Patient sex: M
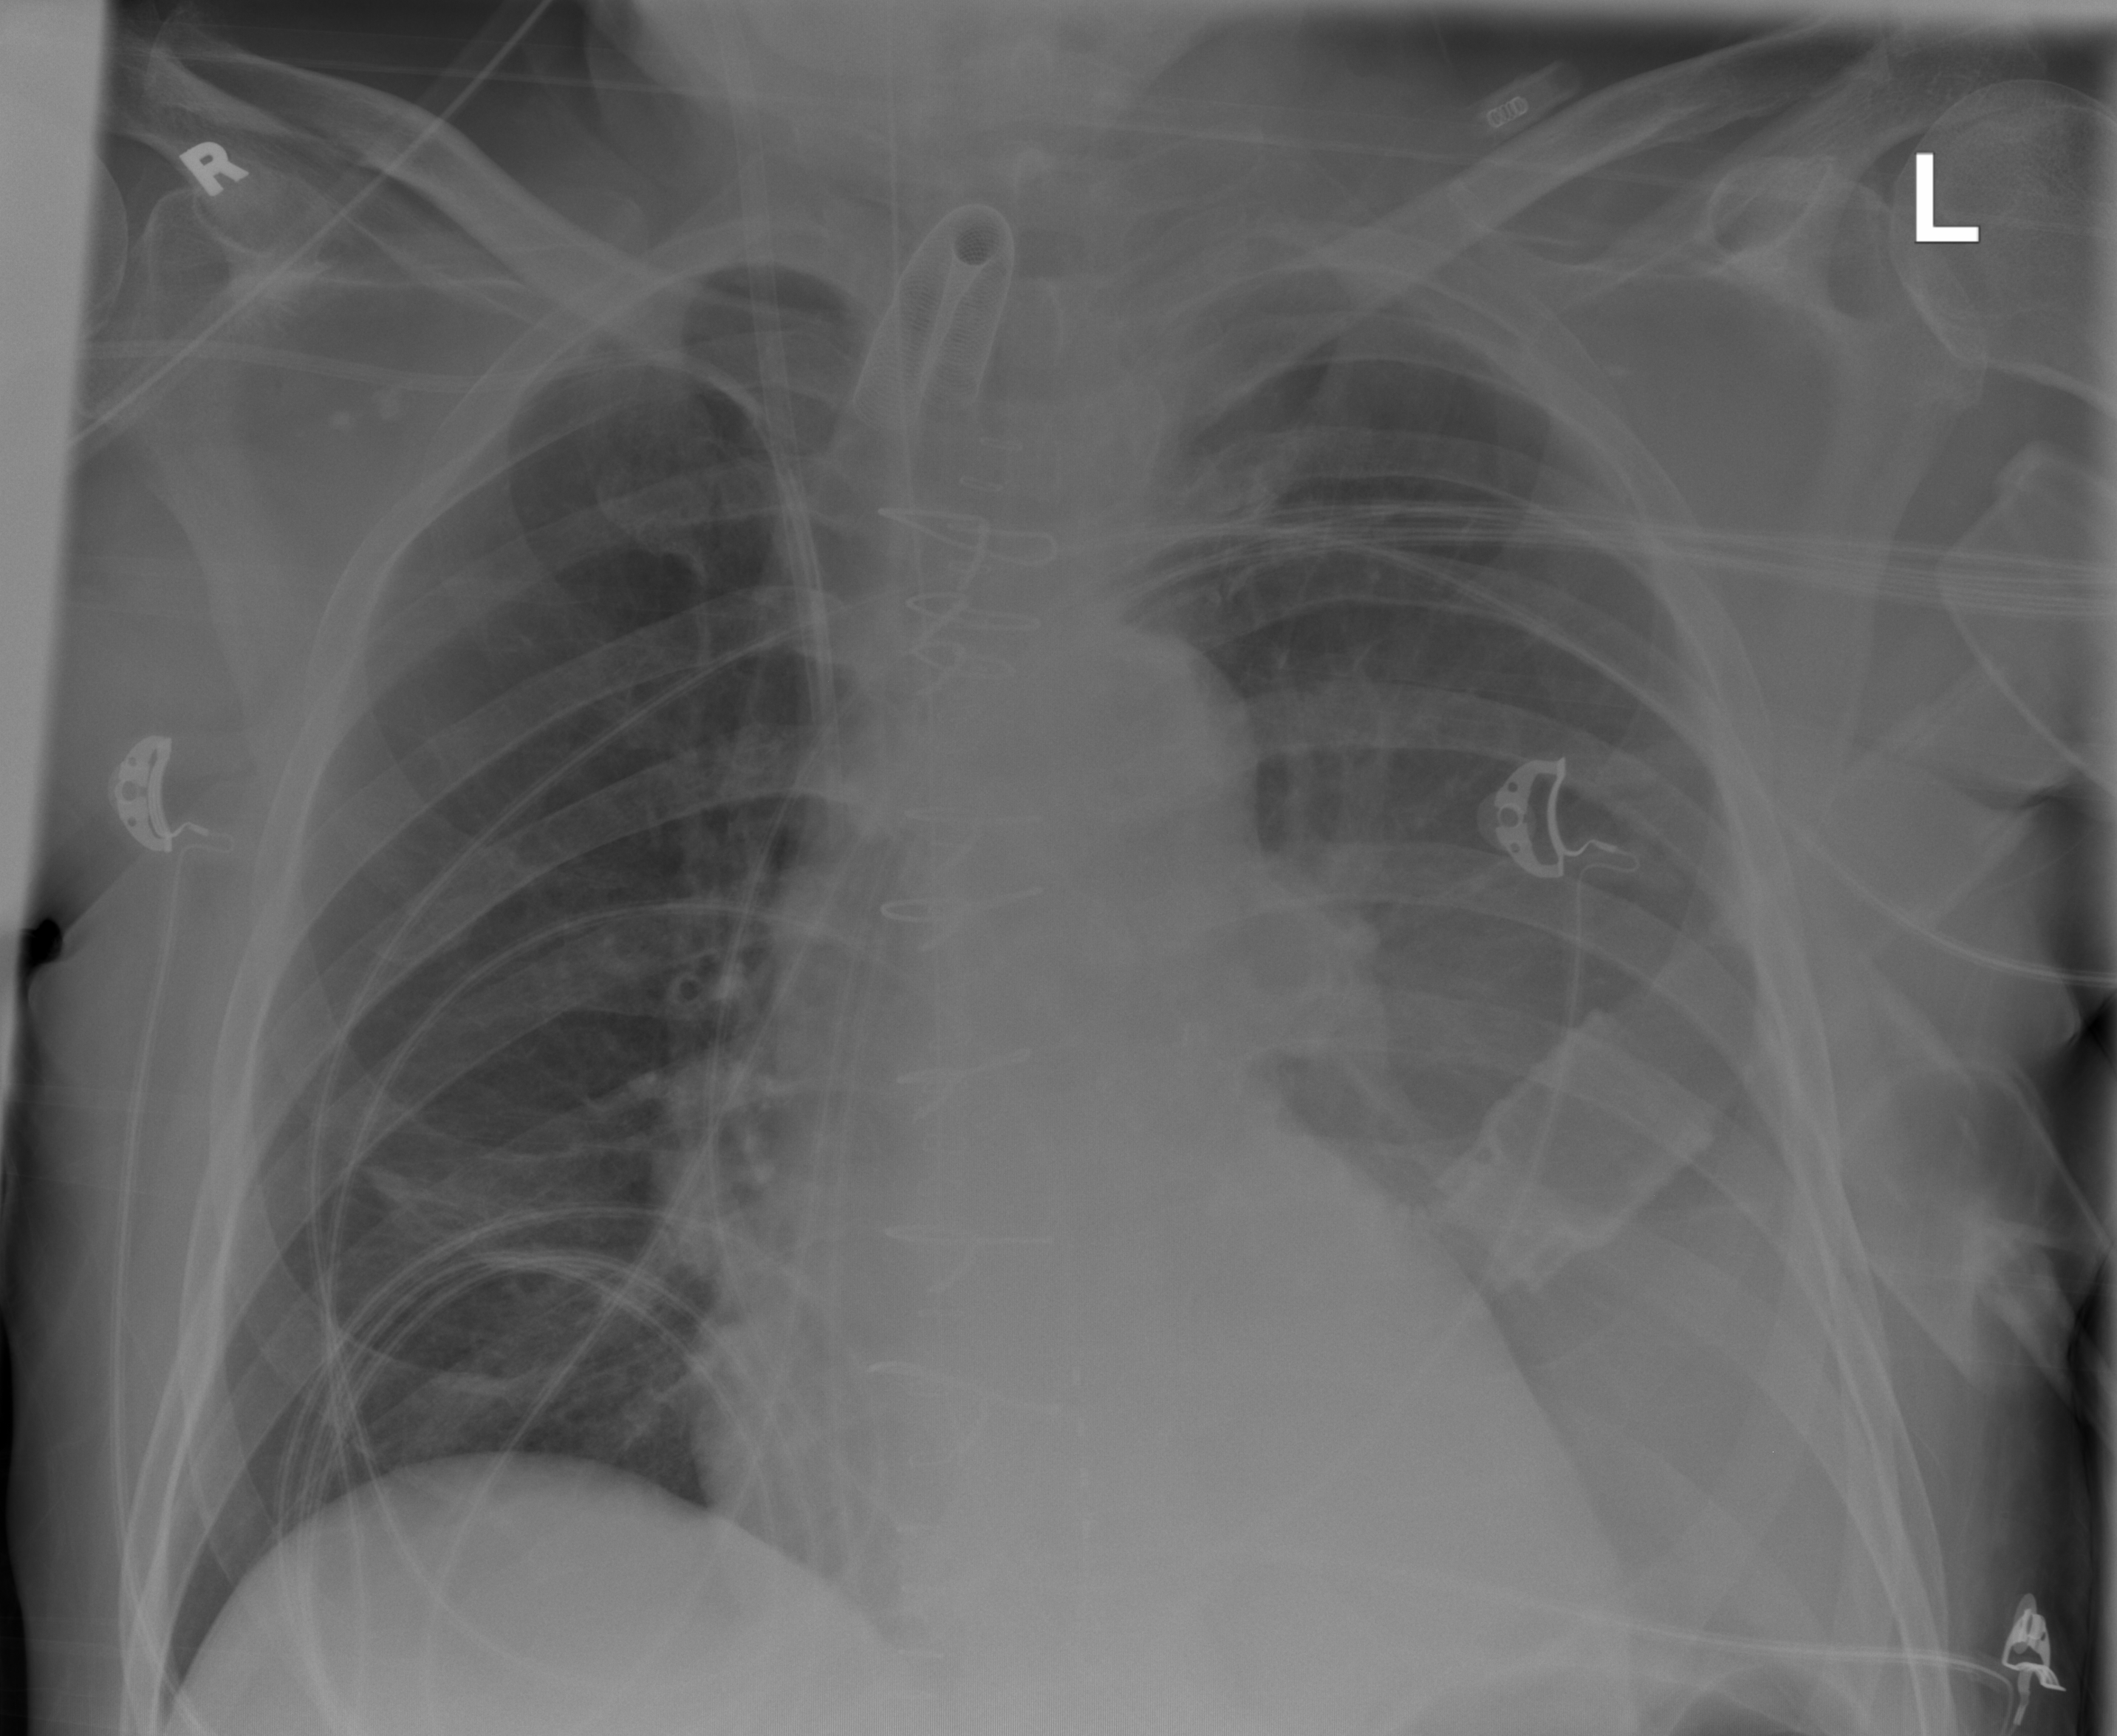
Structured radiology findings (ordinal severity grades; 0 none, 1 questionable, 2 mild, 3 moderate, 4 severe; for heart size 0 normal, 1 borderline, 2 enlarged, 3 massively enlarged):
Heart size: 0
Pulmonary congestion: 0
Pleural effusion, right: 0
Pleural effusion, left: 3
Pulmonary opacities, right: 0
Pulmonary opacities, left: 0
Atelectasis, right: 0
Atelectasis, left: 3